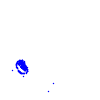
Particle: electron